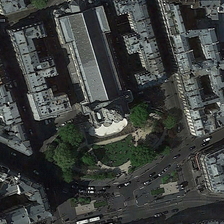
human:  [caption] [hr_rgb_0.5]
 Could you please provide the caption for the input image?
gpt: several gray buildings are near a church with a square with green trees in front of it .

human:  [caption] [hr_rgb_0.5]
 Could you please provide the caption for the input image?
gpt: several gray buildings are near a church with a square with green trees in front of it .

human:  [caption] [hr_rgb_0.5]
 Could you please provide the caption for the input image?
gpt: several gray buildings are near a church with a square with green trees in front of it .

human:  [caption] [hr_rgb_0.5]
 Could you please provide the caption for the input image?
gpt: several gray buildings are near a church with a square with green trees in front of it .

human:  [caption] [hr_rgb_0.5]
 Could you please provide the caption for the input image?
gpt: several gray buildings are near a church with a square with green trees in front of it .